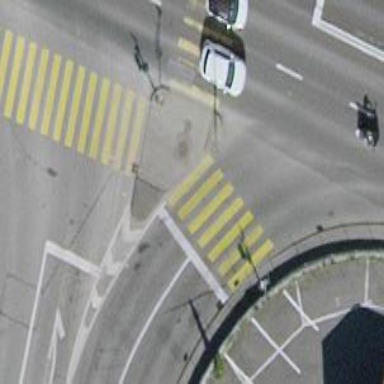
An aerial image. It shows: Crossing with traffic signals.